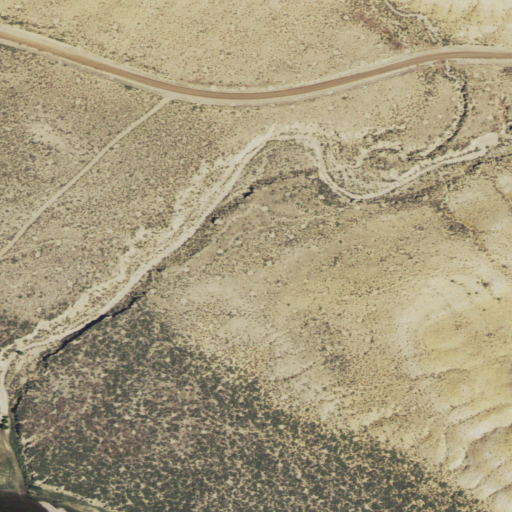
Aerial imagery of valley in Wyoming named Twentyfive Draw containing shrub, open development, low intensity development, and open water